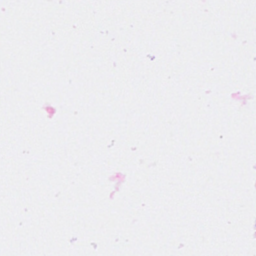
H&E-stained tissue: Breast